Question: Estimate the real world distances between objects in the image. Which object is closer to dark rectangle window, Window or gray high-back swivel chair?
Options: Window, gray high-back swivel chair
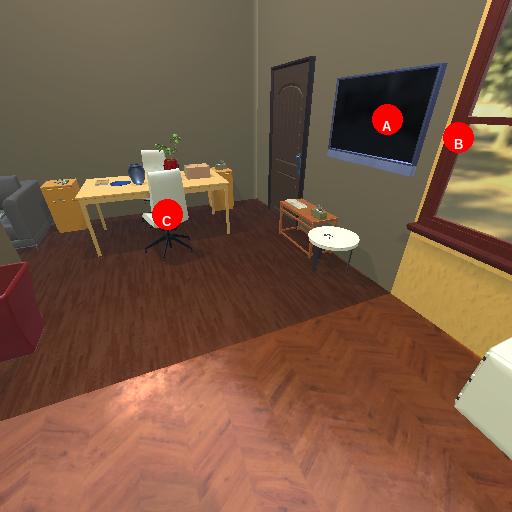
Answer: Window